Question: I have a list of calendar events I want to upload into mysql. Some of these events occur weekly and some monthly. Also I want to be able to insert a specific week number along with each row that are inserted.e.g

This part of the code I'm trying to make do what I want is not doing it. No errors are shown on the screen and no rows are inserted into the database.
'''
<?php
if(isset($_POST['myform'])){
$day = array("1","2","3","4","5","6","7","8","9","10","11","12","13","14","15","16","17","18","19","20","21","22","23","24","25","26","27","28","29","30","31");
$month = array("January","February","March","April","May","June","July","August","September","October","November","December");
$year = array("2011", "2012", "2013", "2014", "2015", "2016");
$startday = $_POST['day'];
$eventplace = $_POST['eventplace'];
$eventname = $_POST['eventname'];
$eventtime = $_POST['eventtime'];
for($i=0; $i<count($year); $i++){
for($j=0; $j<count($month); $j++){
for($k=$startday; $k<count($day); $k = $k + 7){
$query = mysql_query(" INSERT INTO caldemo(day, month, year, eventname, eventtime, eventplace)
VALUES ('".$k."', '".$month[$j]."', '".$year[$i]."', '".$eventname."', '".$eventtime."', '".$eventplace."', )") ;
}
}
}
}
?>
'''
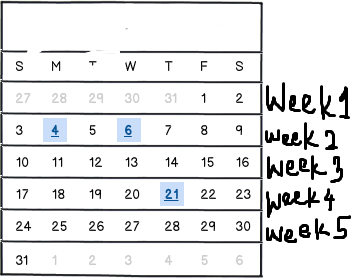
Answer: Well the code you have is not entering values into the DB because you have syntax error in your sql. At the very end you have an extra comma after .
If you want the week number, you can use <URL> with a 'W' flag to get the week number.
That being said, you may also want to reconsider your tables. Store event information in one table and store every occurrence of an event in another table. This keeps your meta information (name, description, location) separate and from repeating 50 million times in the same table. There's also a few other nice things you get out of it, but for another time.
And like Marc B said, at the very least use a mysql_real_escape_string. As you have it, someone could even smash your database up.